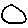
Label: circle